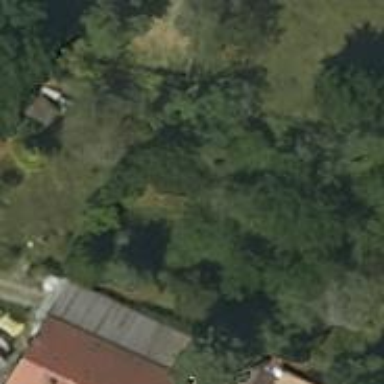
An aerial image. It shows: Broadleaved evergreen tree in its natural setting.